Milling tool wear sample.
Tool blade image: 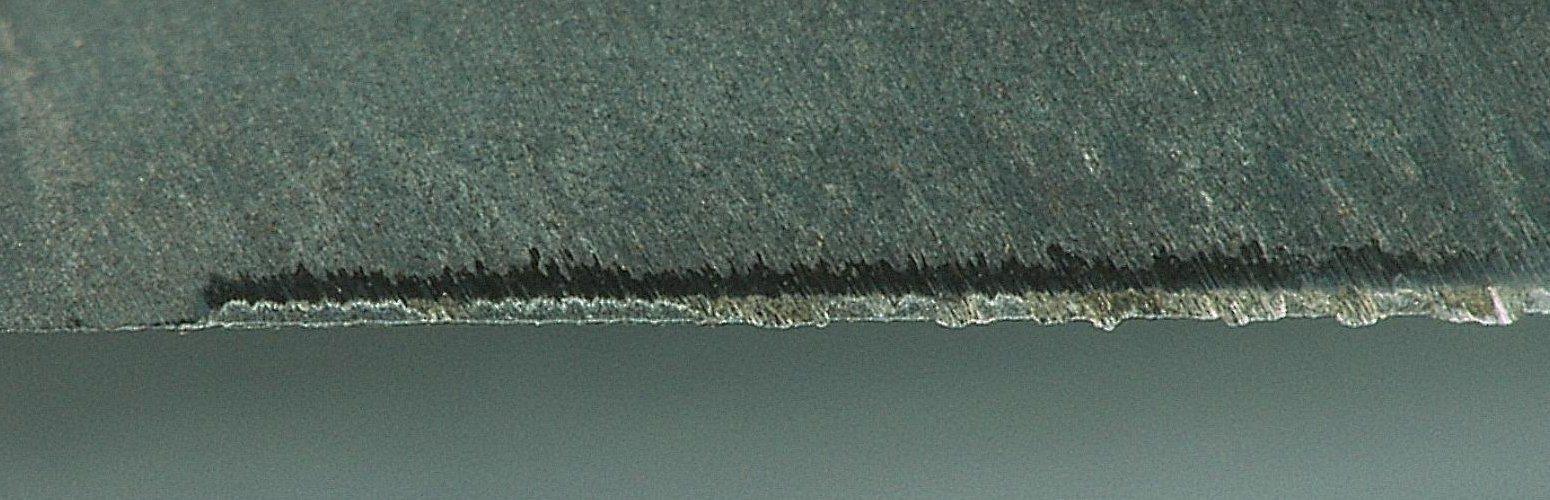
Chip image: 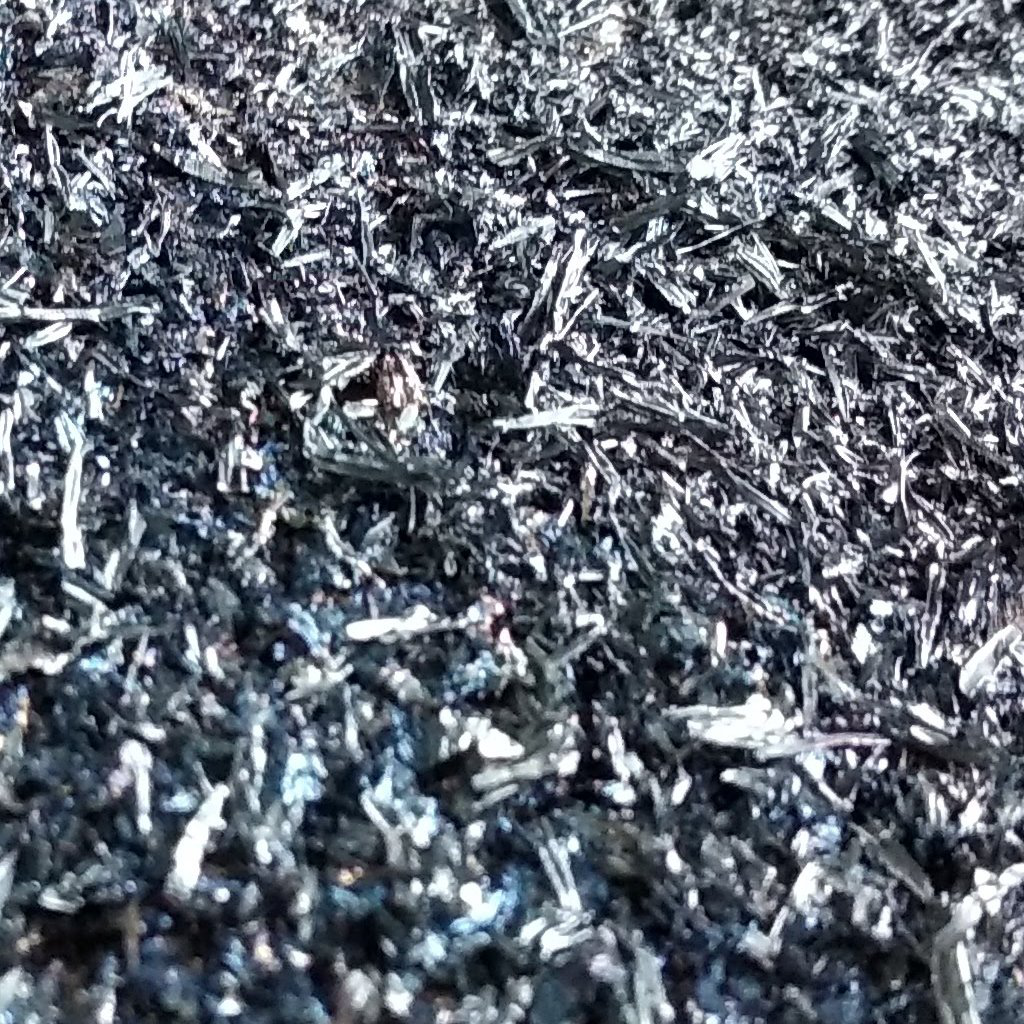
Workpiece image: 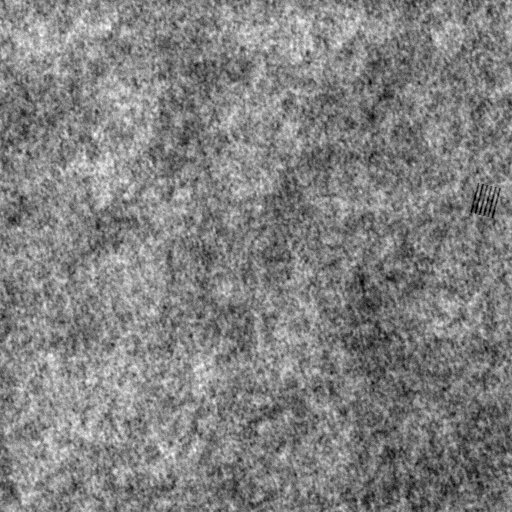
Tool wear state: dulled
Gaps: 7.82
Flank wear: 115.71
Overhang: 20.7
Force-signal Mel-spectrograms (X, Y, Z axes): 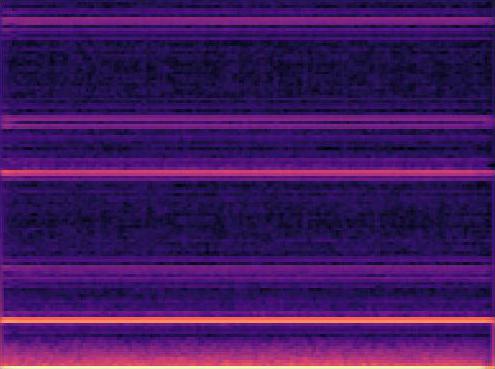 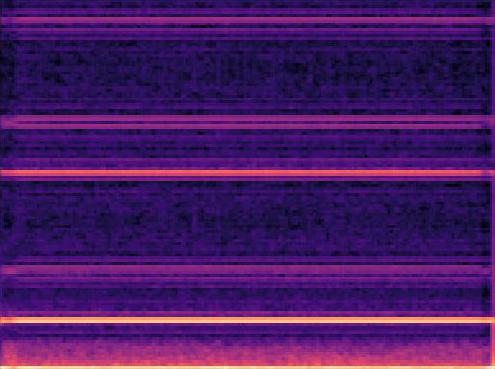 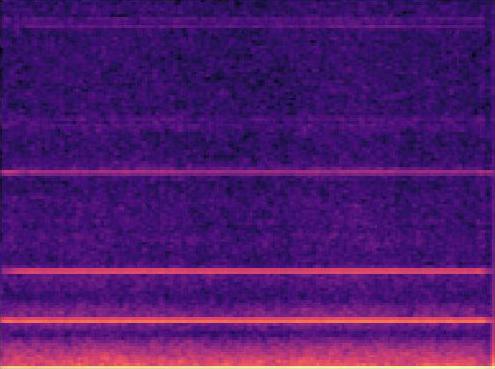
Force-signal scalograms (X, Y, Z axes): 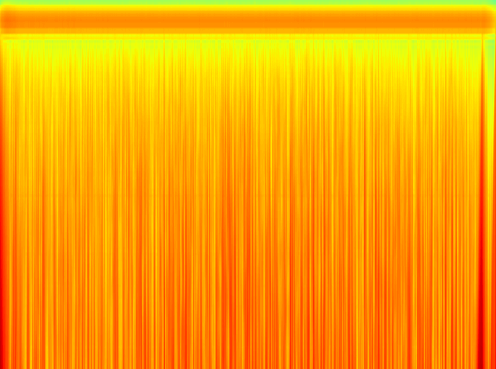 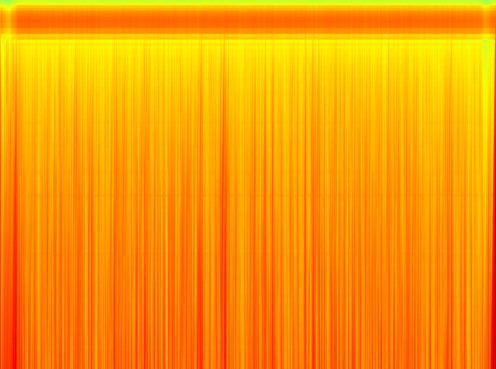 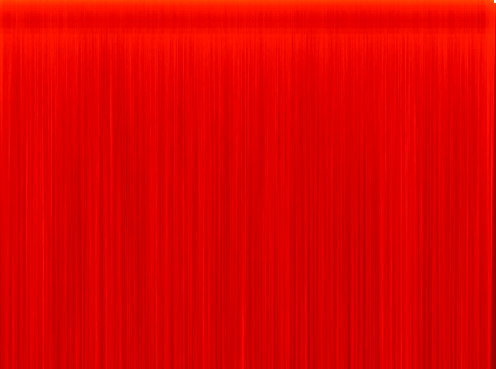
Force phase: accelerated_severe_wear